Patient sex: M
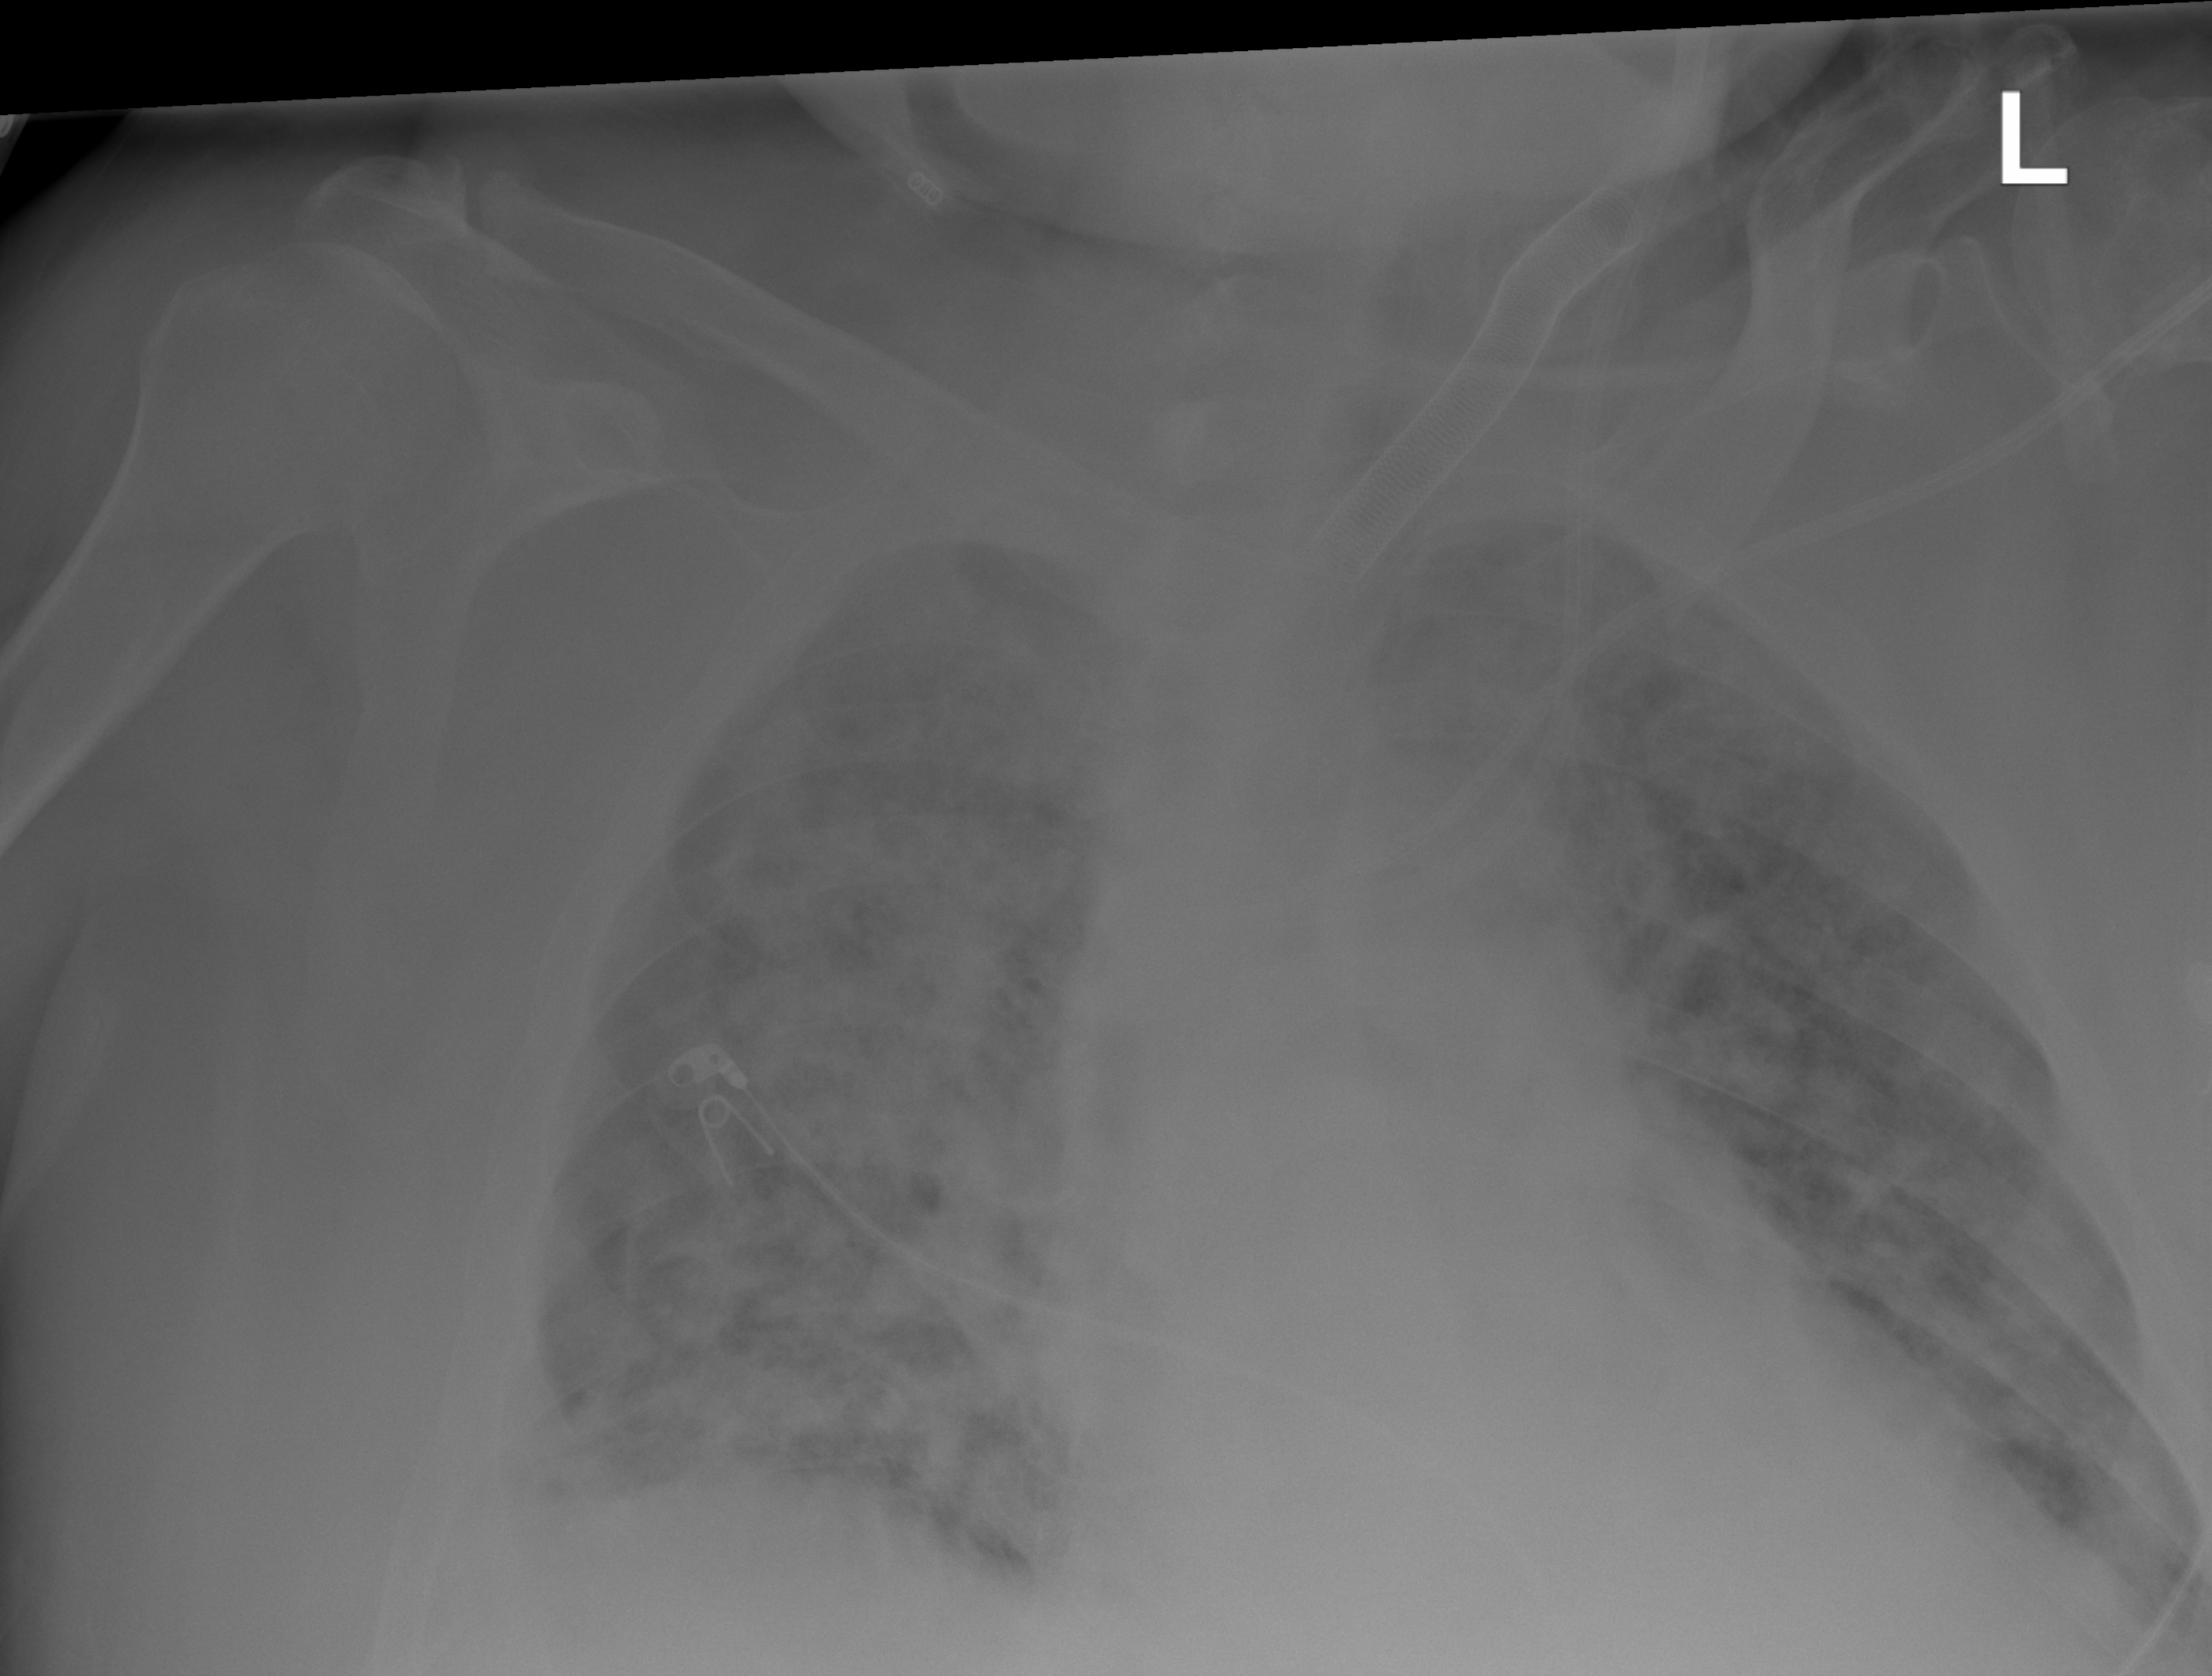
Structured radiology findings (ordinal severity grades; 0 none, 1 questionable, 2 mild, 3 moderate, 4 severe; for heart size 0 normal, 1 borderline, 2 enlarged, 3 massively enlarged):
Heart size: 2
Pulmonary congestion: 0
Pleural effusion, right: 0
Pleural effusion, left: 0
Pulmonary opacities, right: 4
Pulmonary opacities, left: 3
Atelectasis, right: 2
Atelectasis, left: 2